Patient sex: F
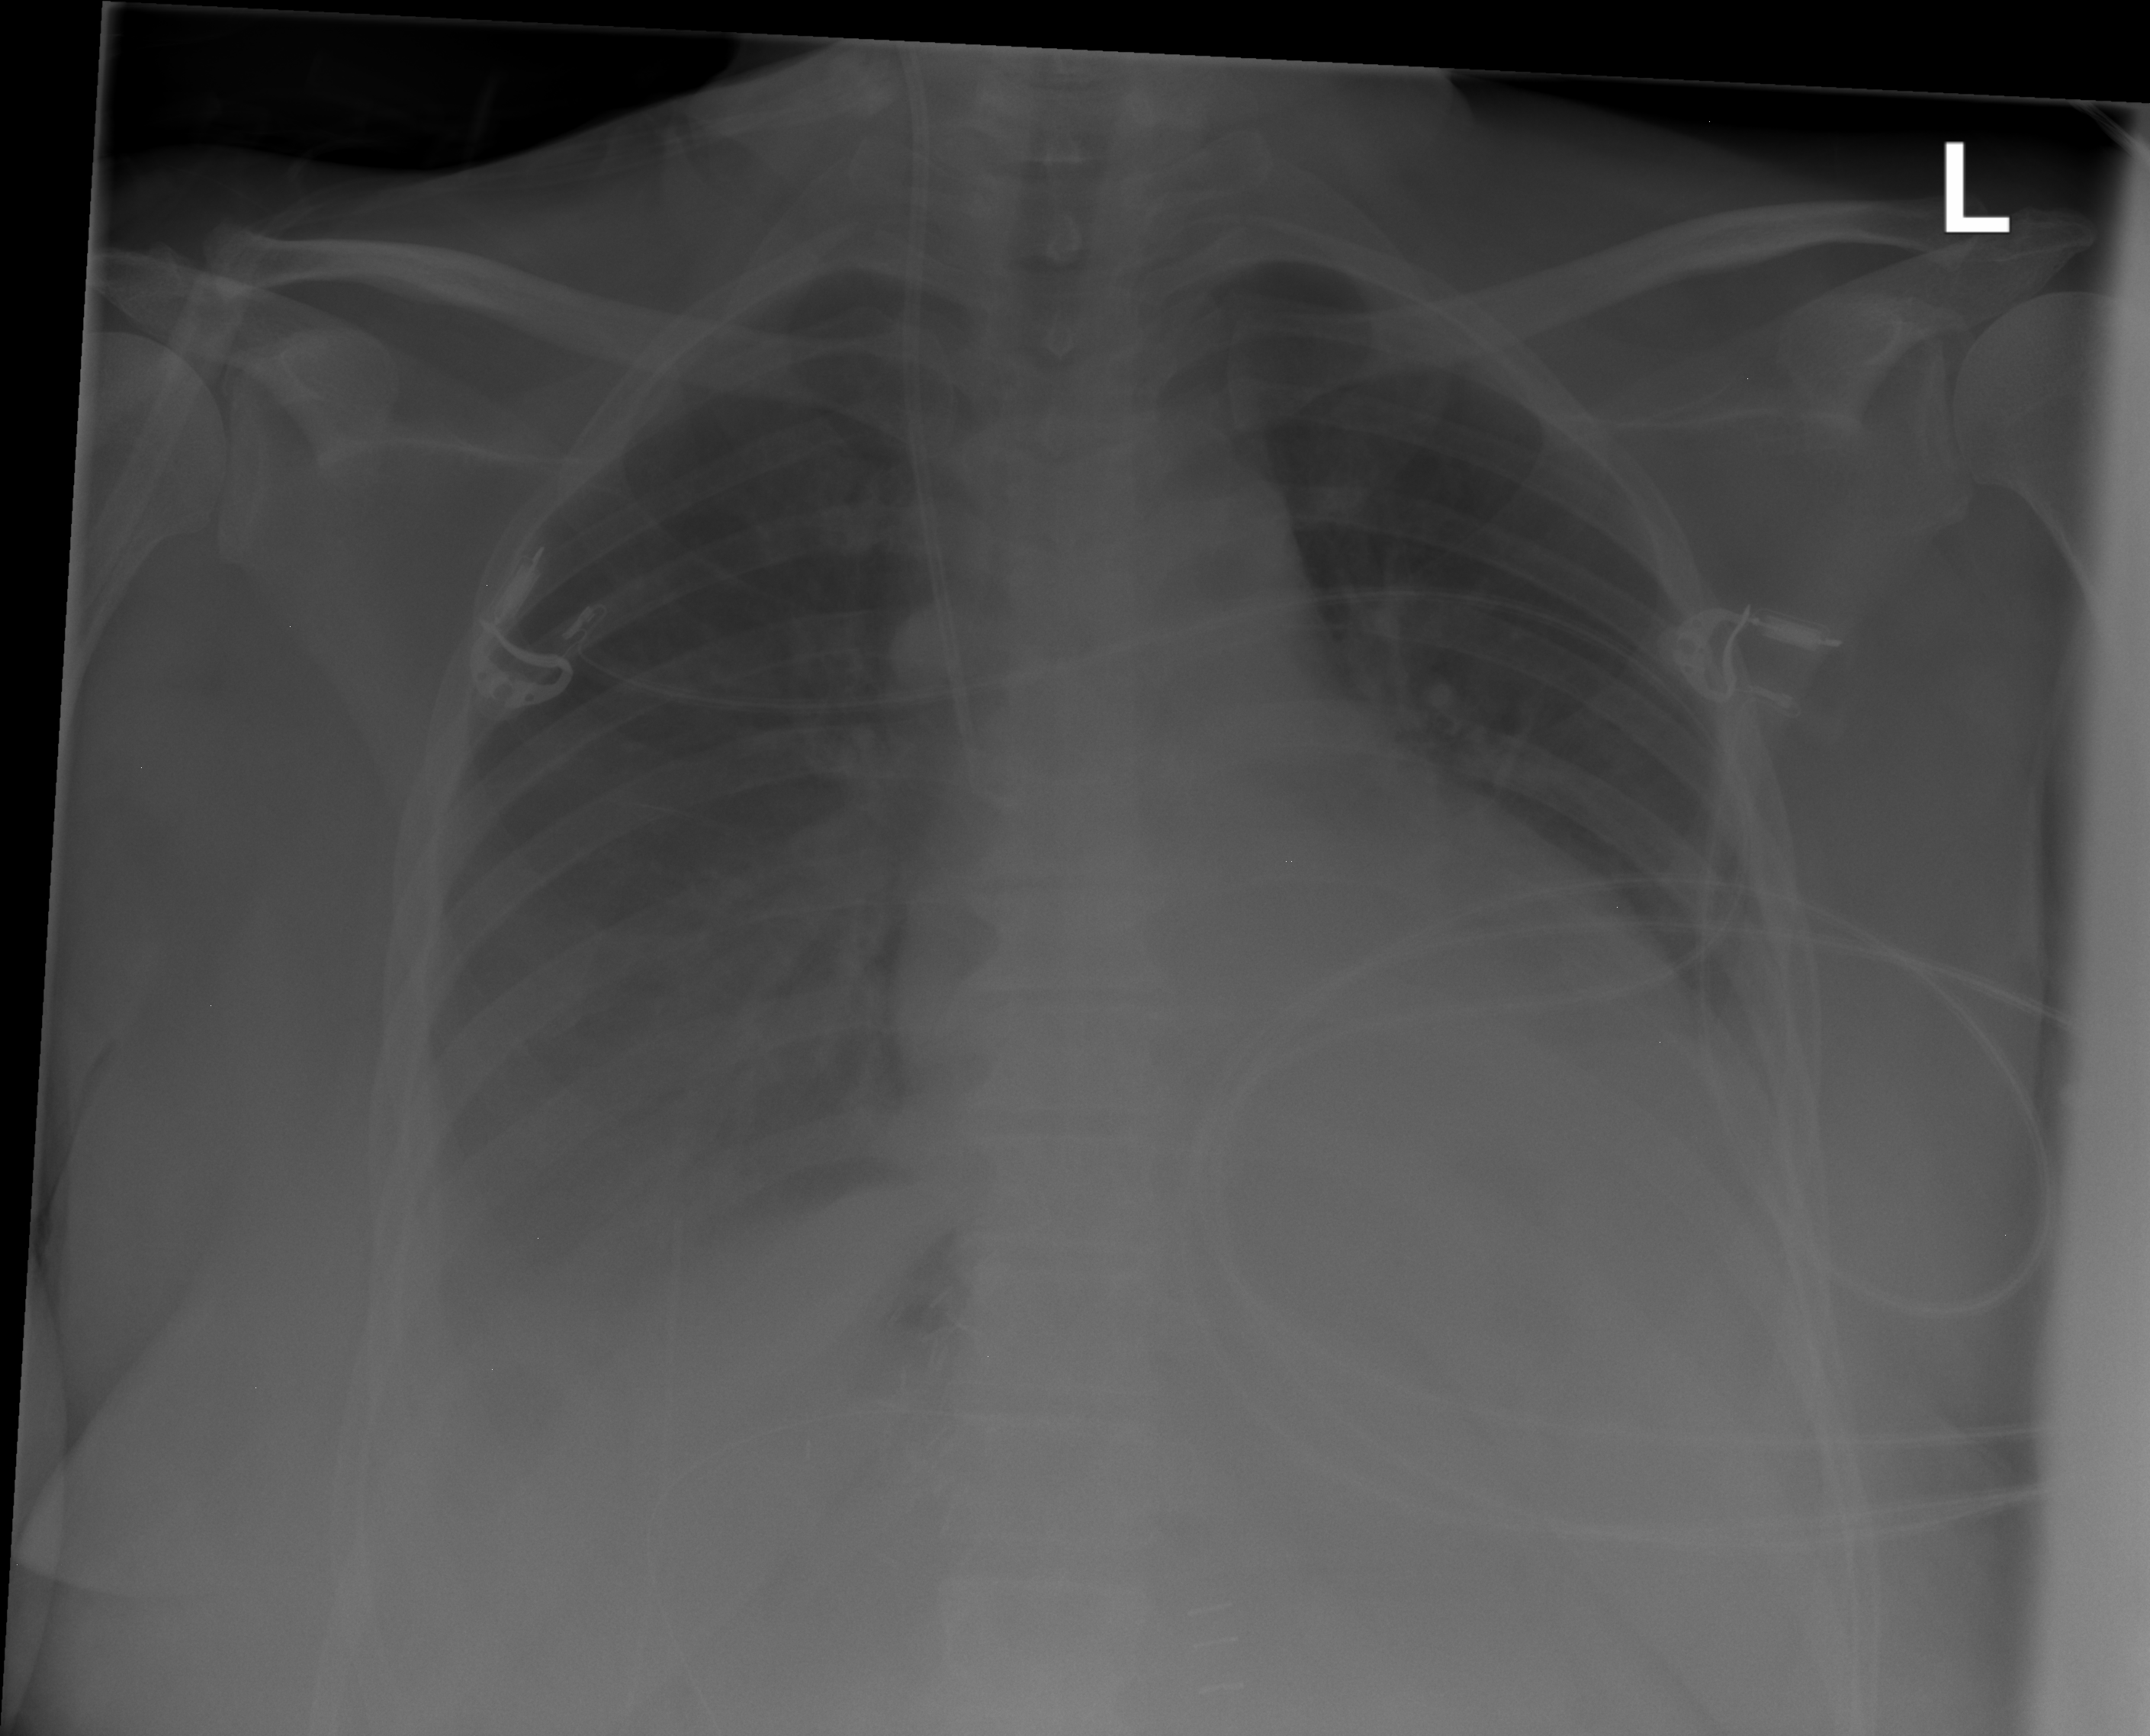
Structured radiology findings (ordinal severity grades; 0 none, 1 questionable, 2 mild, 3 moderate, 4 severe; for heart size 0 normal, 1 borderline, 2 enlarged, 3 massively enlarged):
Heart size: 2
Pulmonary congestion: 2
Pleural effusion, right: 3
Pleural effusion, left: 3
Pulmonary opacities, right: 2
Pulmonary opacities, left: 0
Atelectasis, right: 2
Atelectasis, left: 2